Field crop: tomato
Growth stage: 2
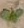
Species: solanum